Question: I want to achieve the effect of the following figure:
Initially I implemented it using the 'GridHelperclass', but I can't achieve the effect.
Later I used the following code to achieve:
'''
var materialcolor1 = new THREE.MeshBasicMaterial({
color: color1,
vertexColors: THREE.VertexColors,
linewidth: 30,
linecap: 'round',
linejoin: 'round',
transparent: true,
opacity: 0.5,
blending: THREE.MultiplyBlending});
var depthMaterial = new THREE.MeshDepthMaterial();
var geometry = new THREE.Geometry();
geometry.vertices.push(new THREE.Vector3(-halfSize, 0, k));
geometry.vertices.push(new THREE.Vector3(halfSize, 0, k));
var line = new THREE.SceneUtils.createMultiMaterialObject(geometry,[material, depthMaterial]);
'''
As a result, no lines are visible in the scene.
Where is the problem with my code? Or is there another effective way to do this?
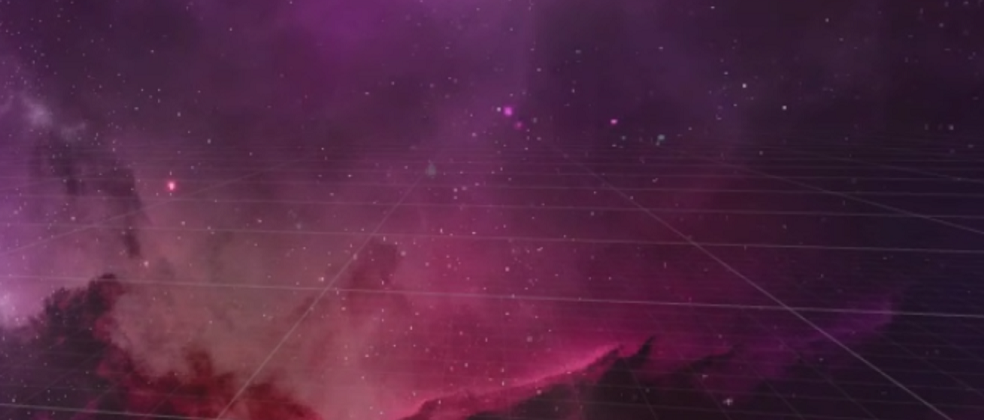
Answer: Two approaches of how you can achieve the desired result:
'''
var scene = new THREE.Scene();
var camera = new THREE.PerspectiveCamera(60, window.innerWidth / window.innerHeight, 1, 1000);
camera.position.set(10, 10, 20);
var renderer = new THREE.WebGLRenderer();
renderer.setSize(window.innerWidth, window.innerHeight);
document.body.appendChild(renderer.domElement);
var controls = new THREE.OrbitControls(camera, renderer.domElement);
// use attribute
var lineGeom = new THREE.BufferGeometry().setFromPoints(
[
new THREE.Vector3(0, 0, 0),
new THREE.Vector3(0, 10, 0)
]
);
lineGeom.addAttribute("opacity", new THREE.BufferAttribute(new Float32Array([1, 0]), 1));
var lineMat = new THREE.ShaderMaterial({
vertexShader: '
attribute float opacity;
varying float vOpacity;
void main(){
vOpacity = opacity;
gl_Position = projectionMatrix * modelViewMatrix * vec4(position,1.0);
}
',
fragmentShader: '
varying float vOpacity;
void main() {
gl_FragColor = vec4(1.0, 0.0, 0.0, vOpacity);
}
',
transparent: true
});
var line = new THREE.Line(lineGeom, lineMat);
scene.add(line);
// use distance
var grid = new THREE.GridHelper(20, 20, "yellow", "blue");
grid.material = new THREE.ShaderMaterial({
vertexShader: '
varying vec3 vColor;
varying vec3 vPosition;
void main(){
vColor = color;
vPosition = position;
gl_Position = projectionMatrix * modelViewMatrix * vec4(position,1.0);
}
',
fragmentShader: '
varying vec3 vColor;
varying vec3 vPosition;
void main() {
float opacity = smoothstep(-10., 10., vPosition.z);
// float opacity = 1. - (10. - vPosition.z) / 20.; // another option
gl_FragColor = vec4(vColor, opacity);
}
',
vertexColors: THREE.VertexColors,
transparent: true
});
scene.add(grid);
render();
function render() {
requestAnimationFrame(render);
renderer.render(scene, camera);
}
'''
'''
body {
overflow: hidden;
margin: 0;
}
'''
'''
<script src="https://cdnjs.cloudflare.com/ajax/libs/three.js/98/three.min.js"></script>
<script src="https://threejs.org/examples/js/controls/OrbitControls.js"></script>
'''